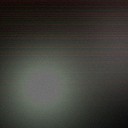
Screen state: off